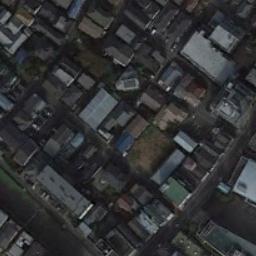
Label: dense_residential